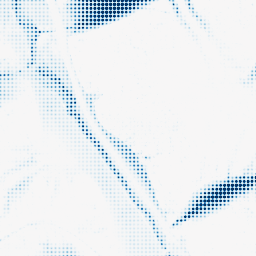
Category: morphological
Decomposition family: morphological_ellipse
Decomposition parameters: operation: closing
width: 50
height: 50
Upsampling method: sinc_hamming
Upsampling parameters: scale: 8
kernel_size: 4
Upsampling scale: 8